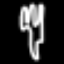
Label: fork